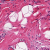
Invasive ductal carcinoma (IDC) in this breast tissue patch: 0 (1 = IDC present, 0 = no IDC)